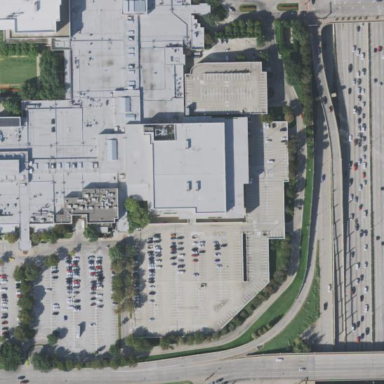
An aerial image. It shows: Multi-storey parking building.